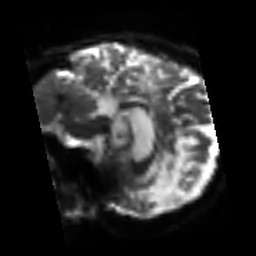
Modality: sbref
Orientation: sagittal
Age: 62
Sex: female
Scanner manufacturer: siemens
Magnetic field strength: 3 T
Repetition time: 3.2 s
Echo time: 0.081 s